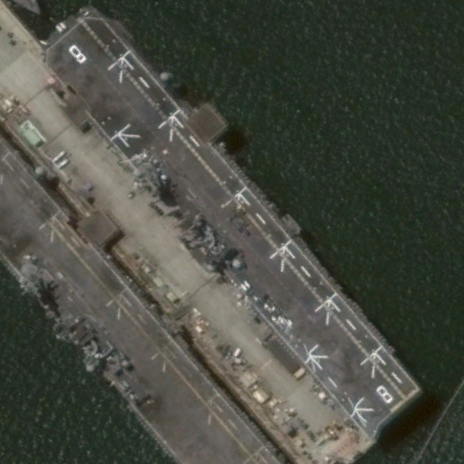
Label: assault